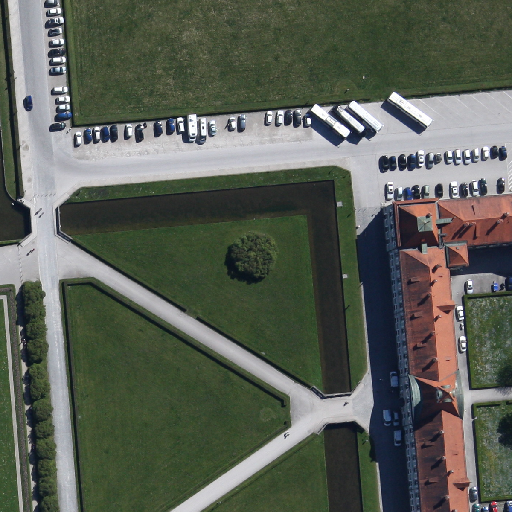
Referring expression: van in the parking area